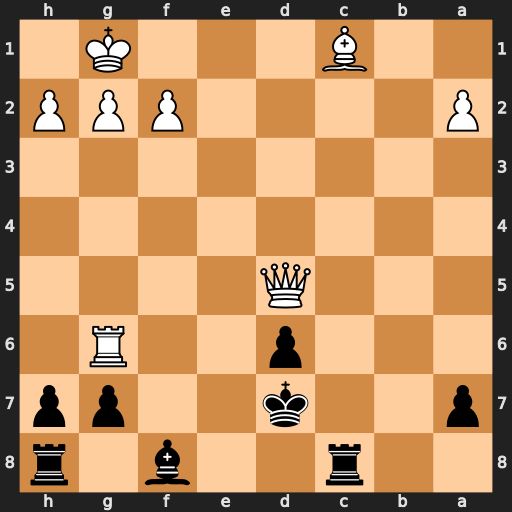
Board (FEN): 2r2b1r/p2k2pp/3p2R1/3Q4/8/8/P4PPP/2B3K1
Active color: b
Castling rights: -
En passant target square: -
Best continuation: Rxc1+ Qd1 Rxd1#